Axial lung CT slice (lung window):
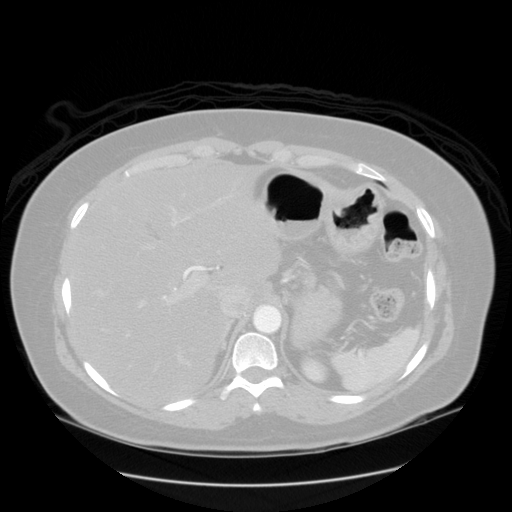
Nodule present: no